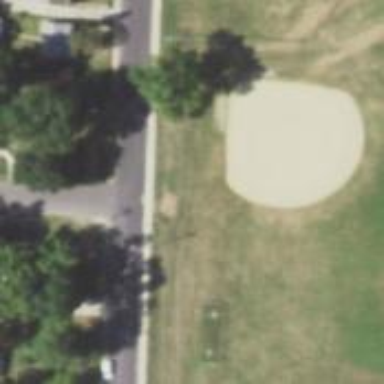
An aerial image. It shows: Baseball pitch for leisure and sports activities.